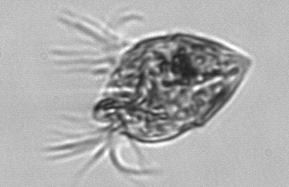
Label: Strombidium_morphotype1